八年级 · 组合几何学
已知: 如图, $\mathrm{AD}=\mathrm{BC}, \mathrm{AC}=\mathrm{BD}$.

(1) 求证: $\triangle \mathrm{ACD} \cong \triangle \mathrm{BDC}$;

(2) 求证: $\mathrm{OD}=\mathrm{OC}$.
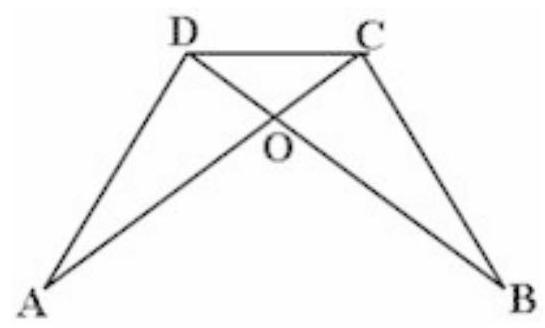
答案: 解: (1) 证明: $\because A D=B C, A C=B D, C D=C D$,

$\therefore \triangle \mathrm{ACD} \cong \triangle \mathrm{BDC}(\mathrm{SSS})$

(2) 证明: $\because \triangle \mathrm{ACD} \cong \triangle \mathrm{BDC}$

$\therefore \angle \mathrm{ACD}=\angle \mathrm{BDC}$,

$\therefore \mathrm{OD}=\mathrm{OC}$. （等角对等边）